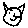
Label: cat